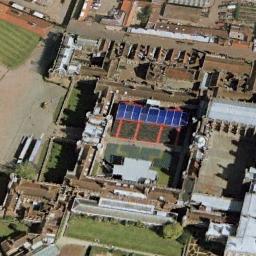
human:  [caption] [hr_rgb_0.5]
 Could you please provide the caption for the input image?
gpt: Several buildings of different shapes are in the palace .

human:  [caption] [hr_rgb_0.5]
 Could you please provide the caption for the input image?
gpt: The palace is surrounded by lush forests .

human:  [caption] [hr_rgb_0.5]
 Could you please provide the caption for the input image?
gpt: The brown palace has some courtyards and palaces .

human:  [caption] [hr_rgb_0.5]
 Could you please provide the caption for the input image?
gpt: The palace is on the open place surrounded by buildings .

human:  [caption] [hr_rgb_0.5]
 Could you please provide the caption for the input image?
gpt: There are some green lawns beside the palace with brown roofs .